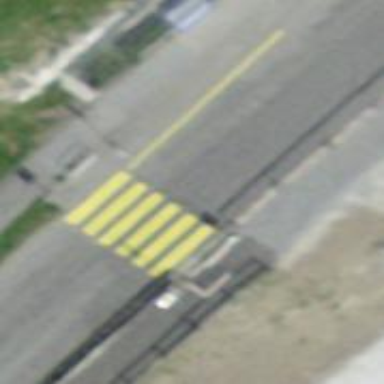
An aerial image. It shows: Zebra crossing on the road.